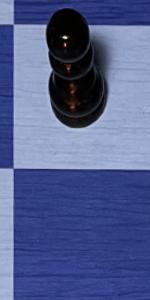
Label: Empty